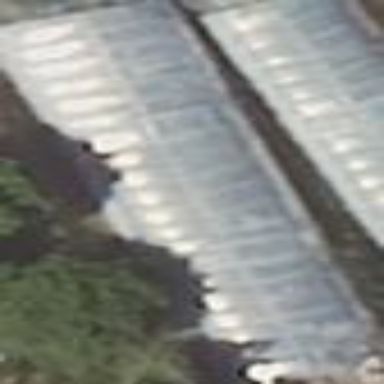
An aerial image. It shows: Greenhouse.